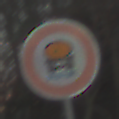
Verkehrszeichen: VerbotFahrzeugeWassergefaehrdenderLadung
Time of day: SunriseSunset
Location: Outdoor (Nature)
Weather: Clear
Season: Winter
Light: Natural